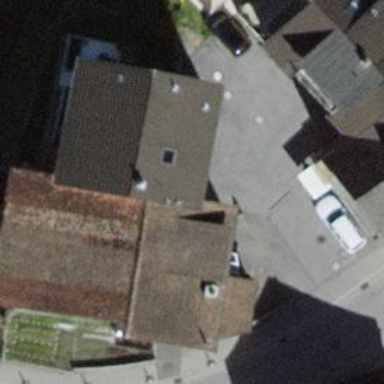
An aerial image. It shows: Semi-detached house.